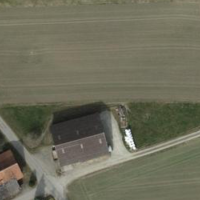
EUNIS habitat code: 52
Species observed at this site:
Zoropsis spinimana